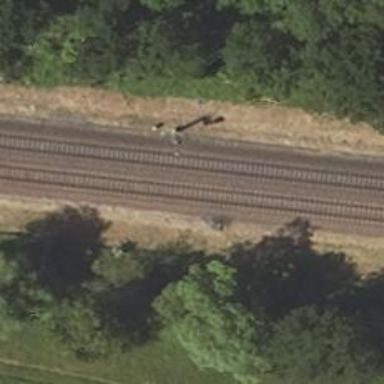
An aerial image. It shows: Railway signal.